Question: So this code was working just fine about a week ago and I went to check it today before the review and sure as hell its not working. I checked on the online website to make sure the map was displaying and it was displaying correctly online on my PC. However when I view the same address on my phone I get an error image that looks like this.

Pretty sure my code is fine. Not Sure what this is related to. I had the API key in there before and I thought that I was exceeding the amount of requests until I looked up the amount of requests that Google allows which is 25,000 a day. This page is not even used yet so that is not possible.
It does not work on Android phones or iPhones. Anybody seen this before?
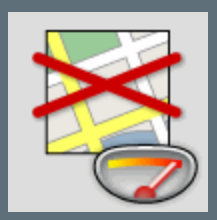
Answer: Well after researching some more it is because I exceeded the amount of requests. Not sure how this is possible so I will have to check the API console to look at my analytic's.
Here is the link <URL>